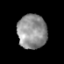
Tissue: prostate
Cell type: T cells
Senescence score: 0.688
Nuclear area (px): 986
Mean DAPI intensity: 144.147